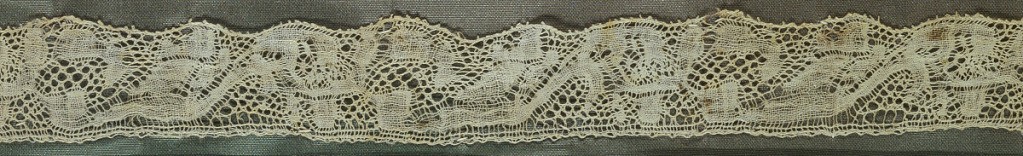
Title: Cooper Union Museum Lace Study Card
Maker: Cooper Union Museum
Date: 18th century
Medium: linen Technique: bobbin lace
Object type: Fragment
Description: Lace fragment with a loosely-woven pattern of leaf motifs in a type of rose ground called "fond à la vierge." Fragment is mounted on a fabric-covered board and framed behind glass. Frame is natural wood.